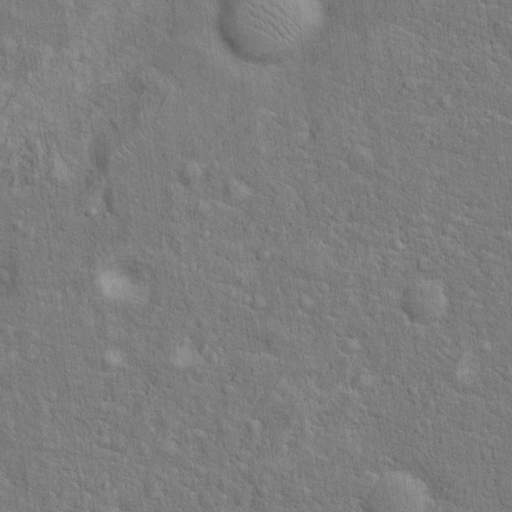
Objects detected: cone